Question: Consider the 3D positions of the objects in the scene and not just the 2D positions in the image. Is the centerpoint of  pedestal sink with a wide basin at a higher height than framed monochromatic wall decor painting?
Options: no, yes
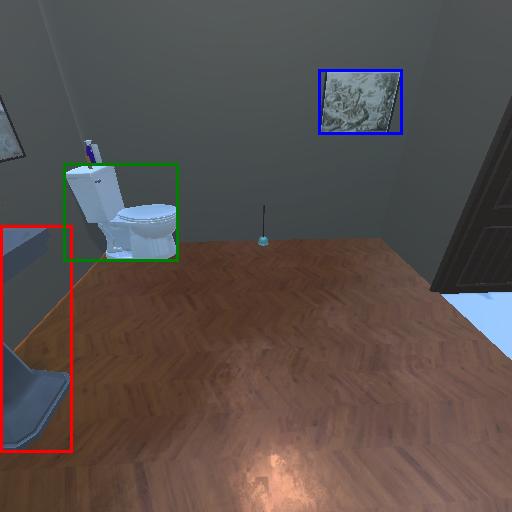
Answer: no